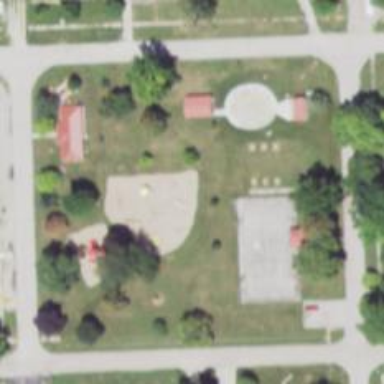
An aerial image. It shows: Springy playground.